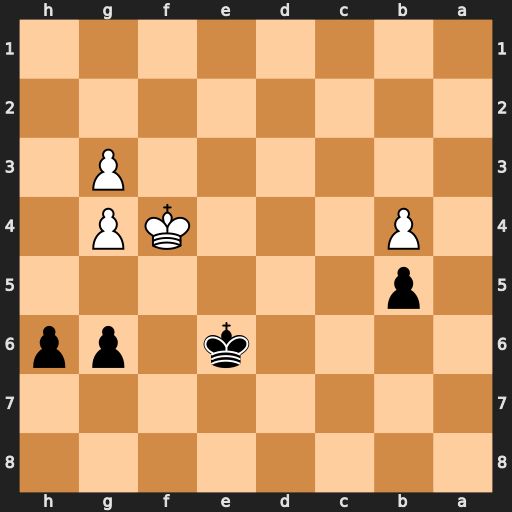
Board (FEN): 8/8/4k1pp/1p6/1P3KP1/6P1/8/8
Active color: b
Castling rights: -
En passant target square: -
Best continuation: Kd5 g5 h5